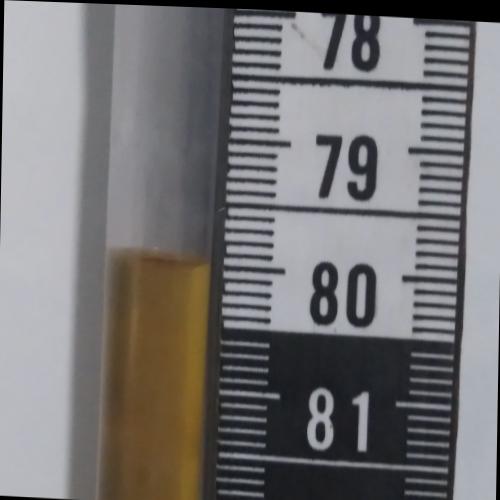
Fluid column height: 80.0 cm